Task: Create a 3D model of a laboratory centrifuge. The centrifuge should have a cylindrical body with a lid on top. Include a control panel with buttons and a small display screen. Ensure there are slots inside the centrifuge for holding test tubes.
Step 78:
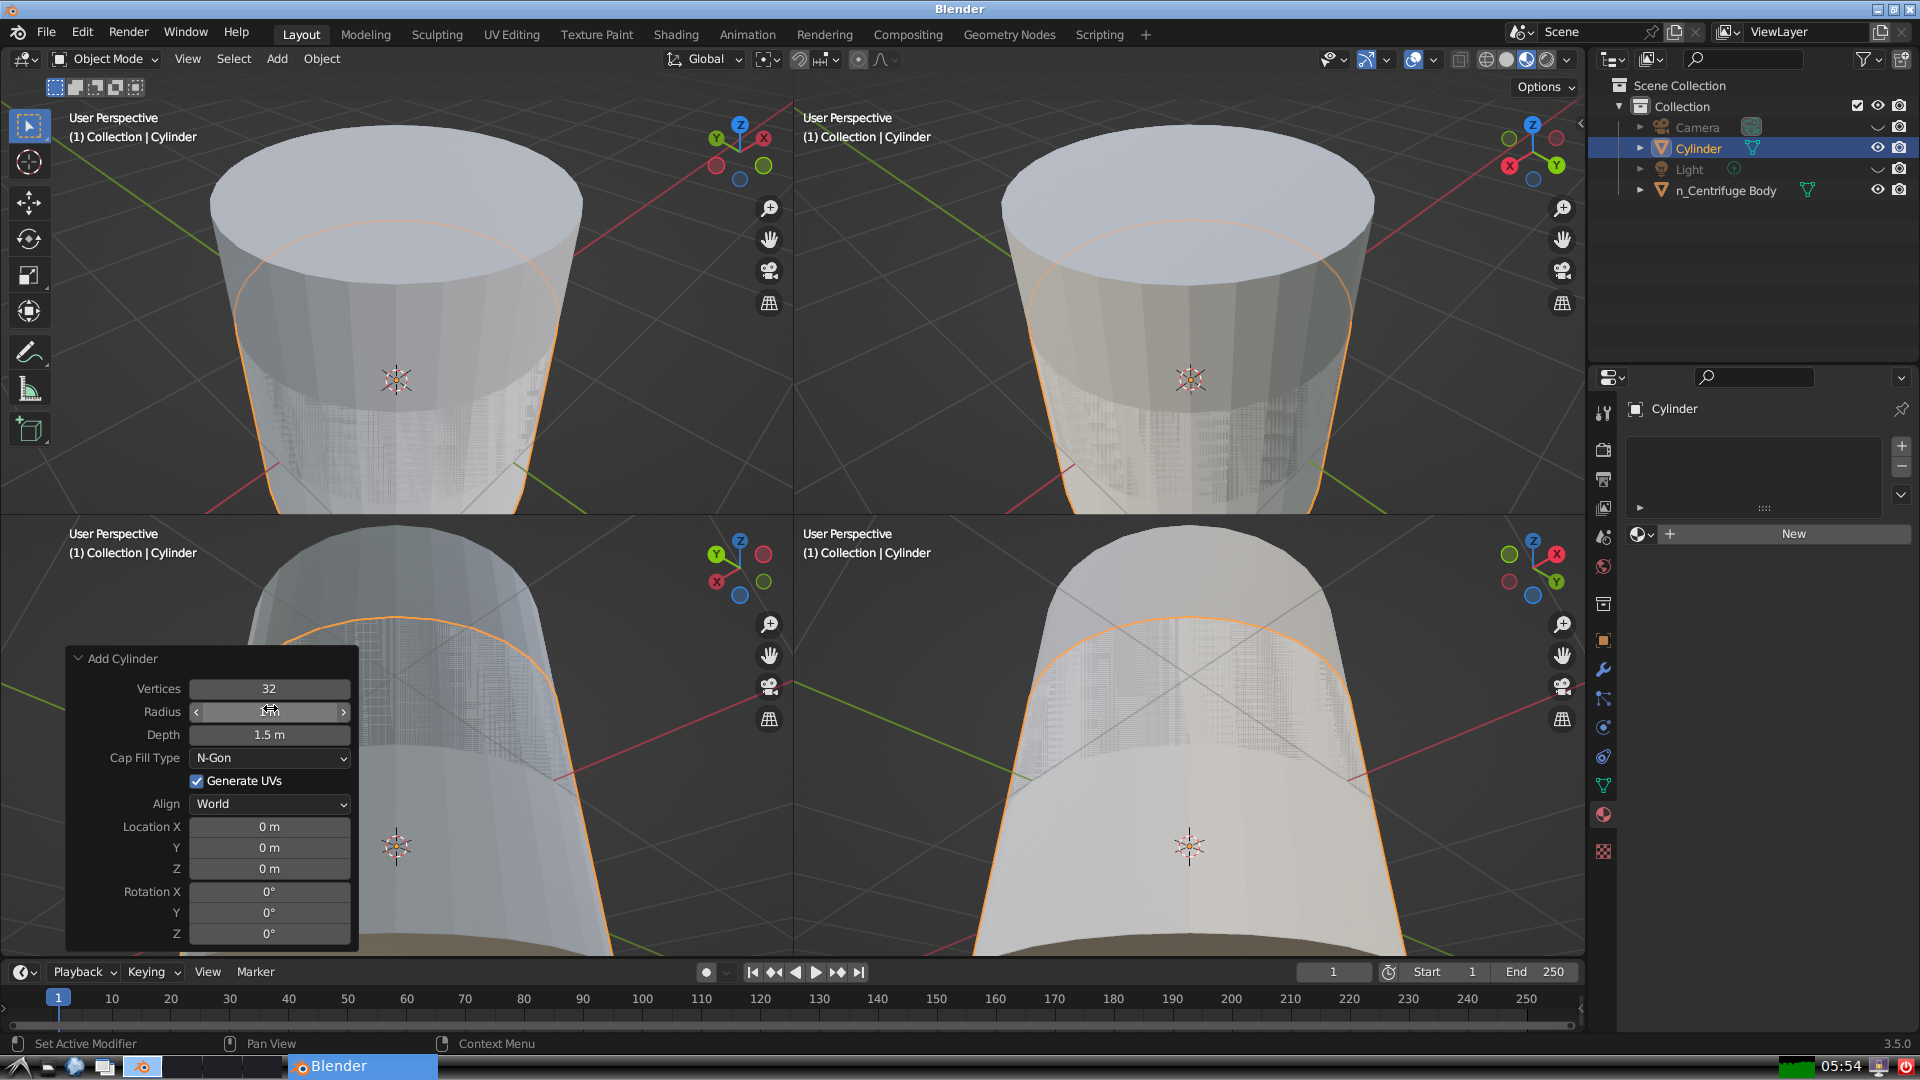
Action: click: no